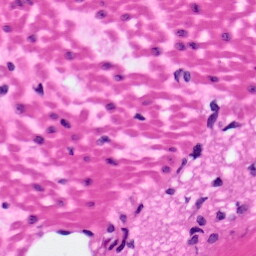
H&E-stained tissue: Pancreatic